Question: I just downloaded a new theme for visual studios and this happened.

I don't know why but I just don't like it being highlighted. I'd rather have it not been highlighted. Is there a way to change it? I couldn't find how to change it on the internet and I have been trying to do this in "fonts and colors". But I don't know how. Can anyone help me?
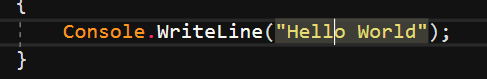
Answer: It's probably not a "highlight" but just the background color. Search for display item "String" or "String - Verbatim" in the Fonts and Colors section of the Options screen.